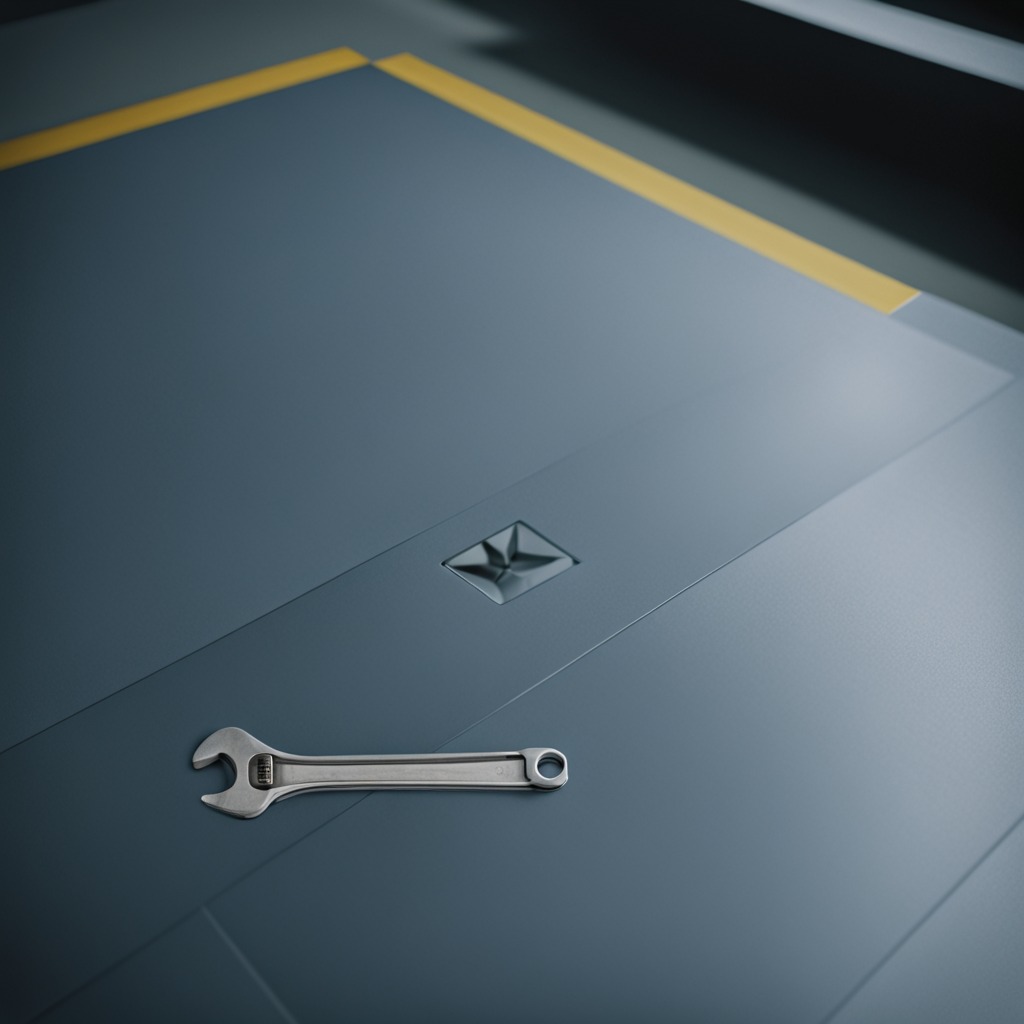
An wrench lies on the toolbox surface in an airplane hangar workshop.